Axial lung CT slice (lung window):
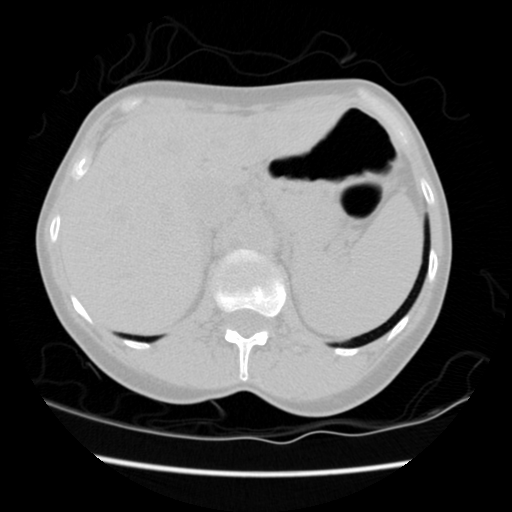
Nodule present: no